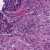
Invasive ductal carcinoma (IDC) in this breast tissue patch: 1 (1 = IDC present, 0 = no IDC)